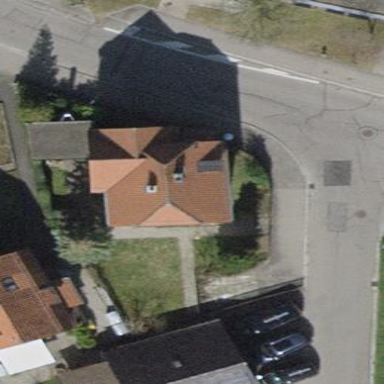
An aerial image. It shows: Apartments building with half-hipped tile roof.